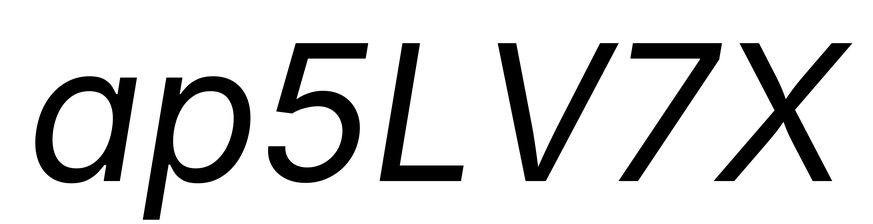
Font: Inter-Italic_Italic